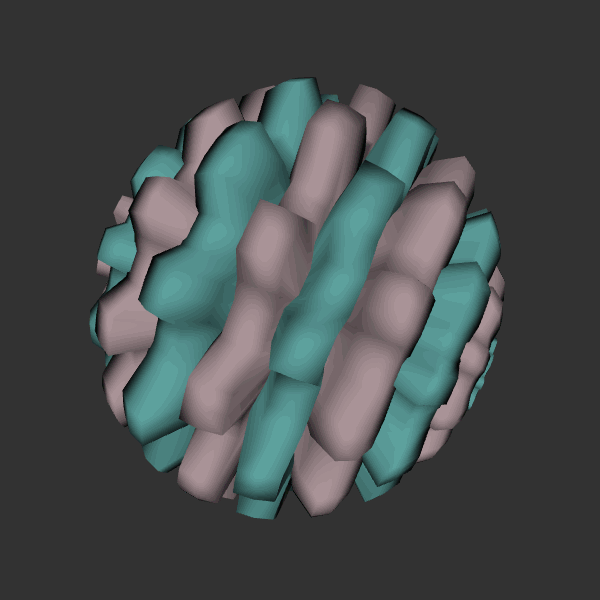
Background: dark